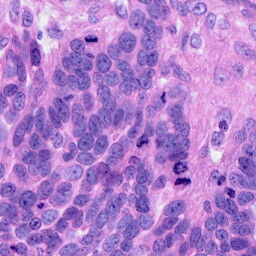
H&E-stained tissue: Ovarian